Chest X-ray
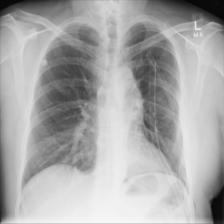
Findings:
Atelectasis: negative
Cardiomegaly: negative
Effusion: negative
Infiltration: negative
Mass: negative
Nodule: negative
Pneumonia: negative
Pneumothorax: positive
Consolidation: negative
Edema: negative
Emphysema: negative
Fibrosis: negative
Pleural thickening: negative
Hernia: negative